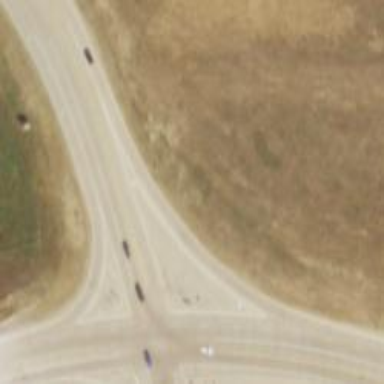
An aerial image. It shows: Secondary link road.